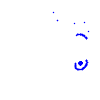
Particle: electron